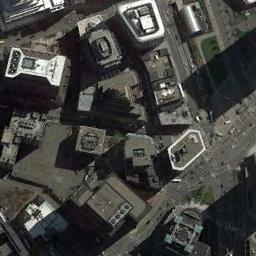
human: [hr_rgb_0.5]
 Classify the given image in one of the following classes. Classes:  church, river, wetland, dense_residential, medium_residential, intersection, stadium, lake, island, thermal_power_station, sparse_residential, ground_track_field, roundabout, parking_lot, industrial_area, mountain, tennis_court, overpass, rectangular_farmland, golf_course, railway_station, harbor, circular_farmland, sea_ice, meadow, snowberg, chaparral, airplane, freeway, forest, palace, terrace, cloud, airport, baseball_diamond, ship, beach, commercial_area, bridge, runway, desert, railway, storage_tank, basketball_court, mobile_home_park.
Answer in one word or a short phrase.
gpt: commercial_area